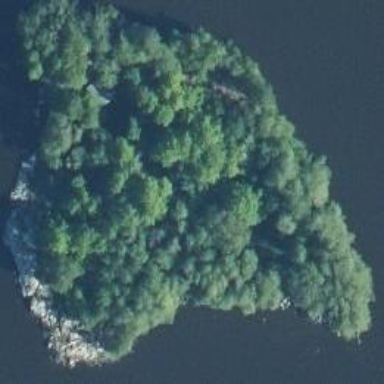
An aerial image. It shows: Islet surrounded by woodland and forest.